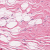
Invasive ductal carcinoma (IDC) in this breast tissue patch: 0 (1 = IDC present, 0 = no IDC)